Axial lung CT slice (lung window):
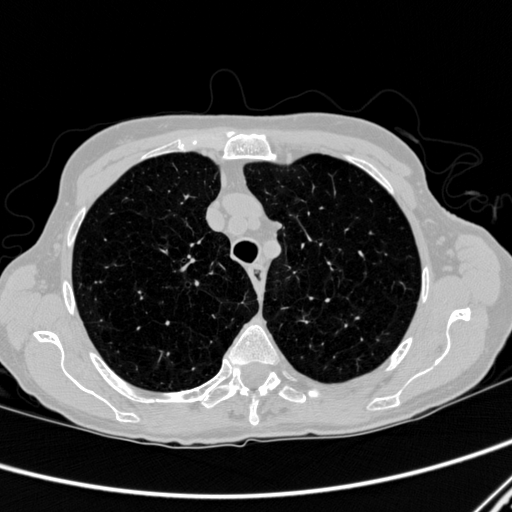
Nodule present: no